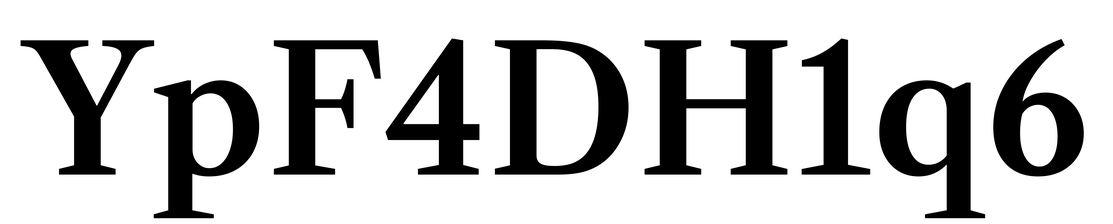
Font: LibreCaslonText_SemiBold